Field crop: maize
Growth stage: 2
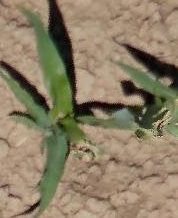
Species: maize